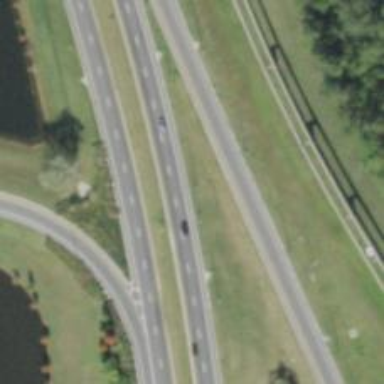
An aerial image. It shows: Motorway.